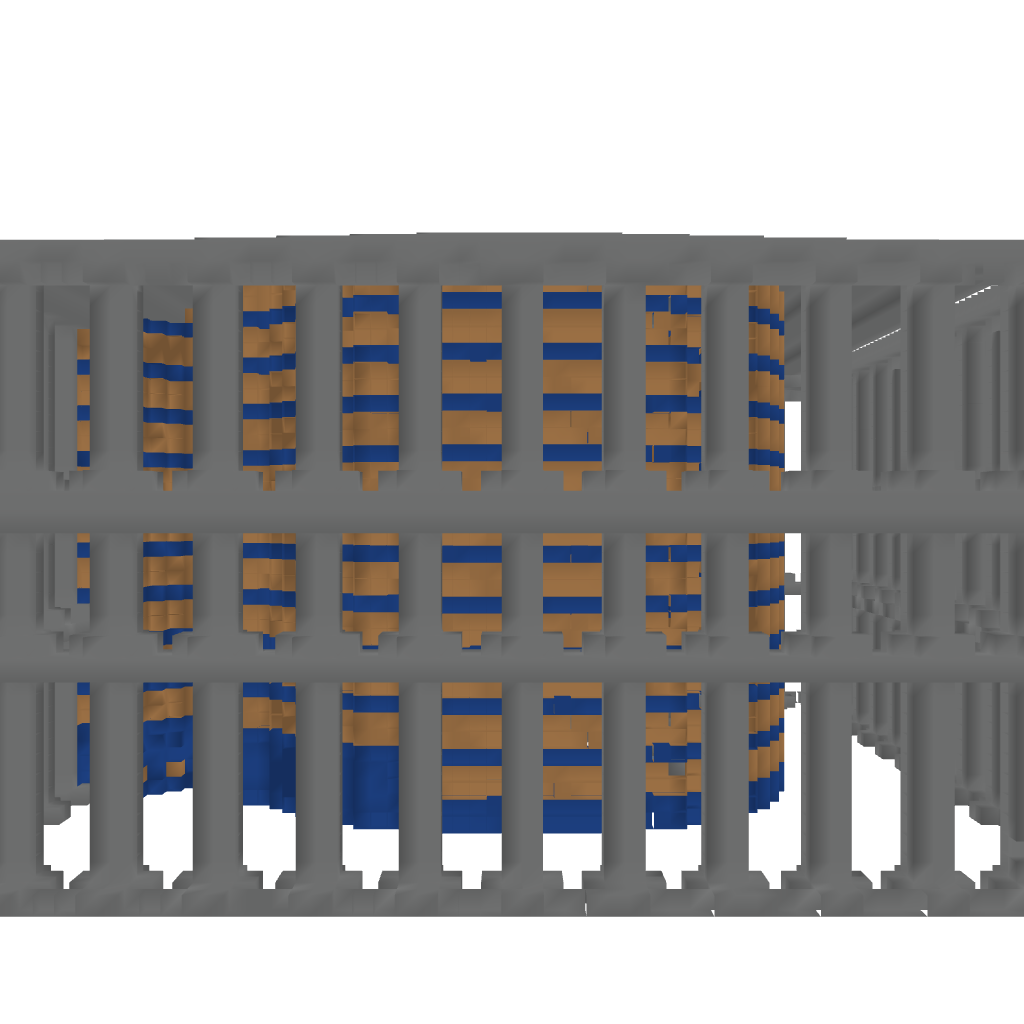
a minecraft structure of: Arena